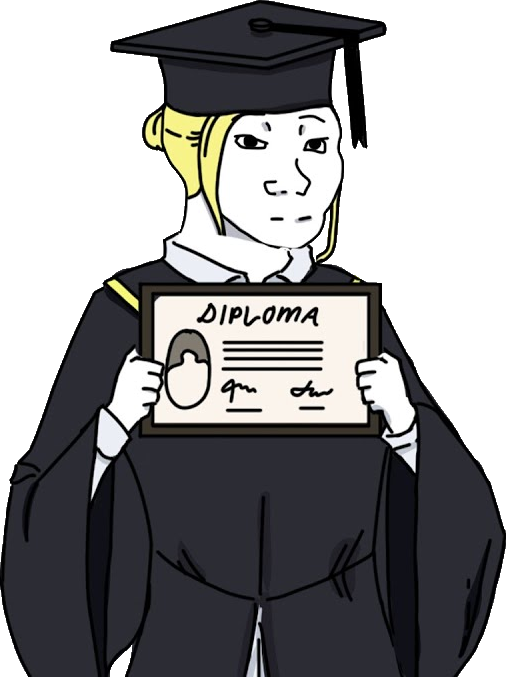
Label: 5_Trad_Wife